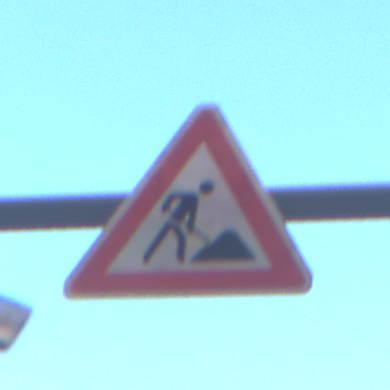
Verkehrszeichen: Arbeitsstelle
Umgebung: Outdoor, Urban
Tageszeit: SunriseSunset
Wetter: Clear
Licht: Natural
Jahreszeit: NotSpecified
Kontrast: MediumContrast